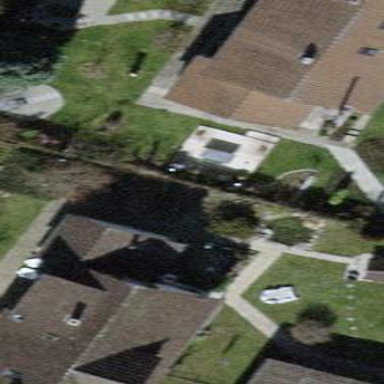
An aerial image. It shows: Semidetached house with gabled roof.